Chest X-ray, PA view. Patient: 63 years old, sex M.
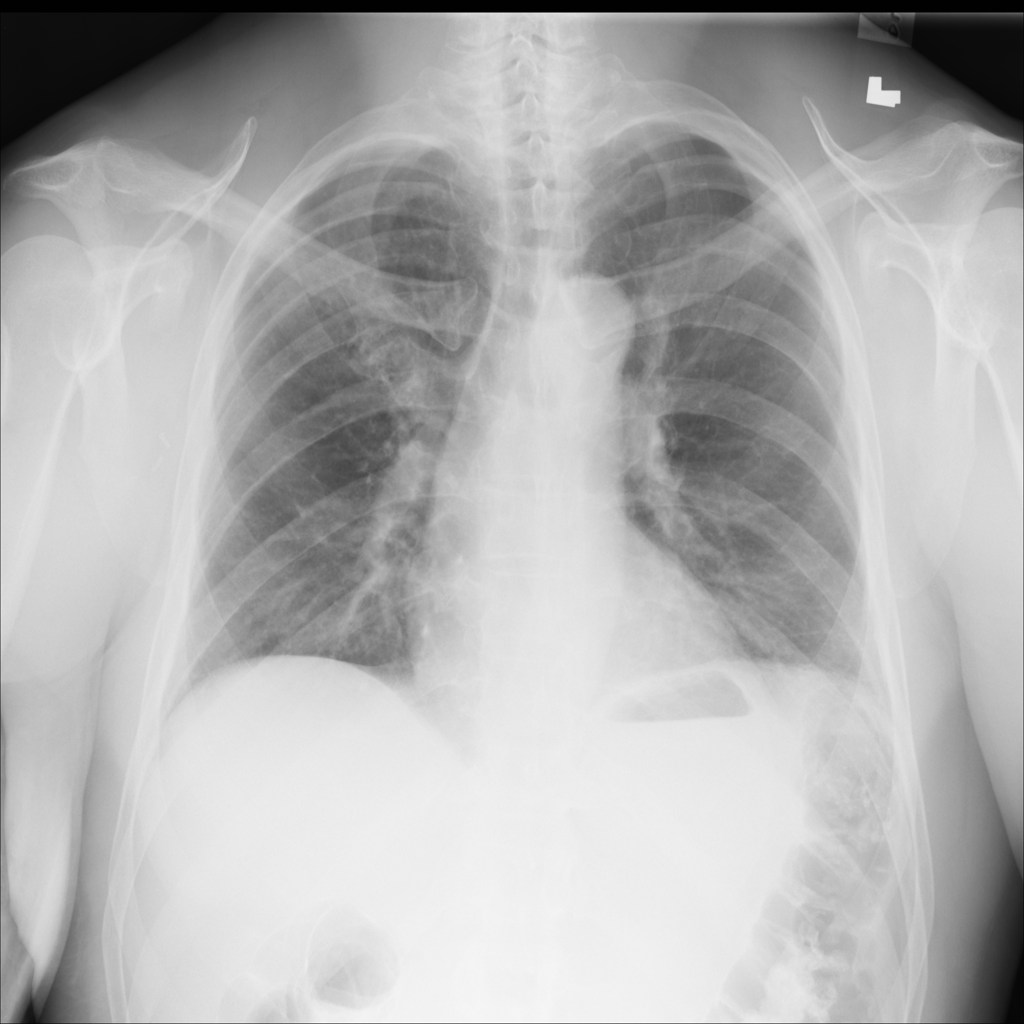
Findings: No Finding